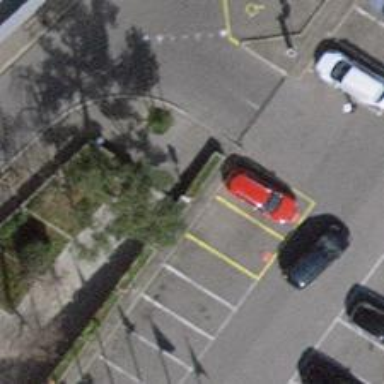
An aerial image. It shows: Car-sharing service available at this location.